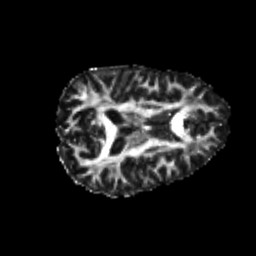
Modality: FA
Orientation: axial
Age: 22
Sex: female
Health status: healthy
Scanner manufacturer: philips
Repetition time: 7.388 s
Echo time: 0.08599 s